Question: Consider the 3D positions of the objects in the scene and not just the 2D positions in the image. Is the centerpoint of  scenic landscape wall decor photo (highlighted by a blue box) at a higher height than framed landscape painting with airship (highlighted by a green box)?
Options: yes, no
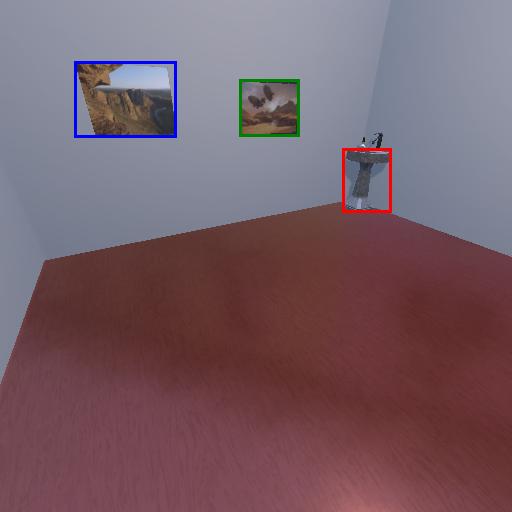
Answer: yes